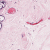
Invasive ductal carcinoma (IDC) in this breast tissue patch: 0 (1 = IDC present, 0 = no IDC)